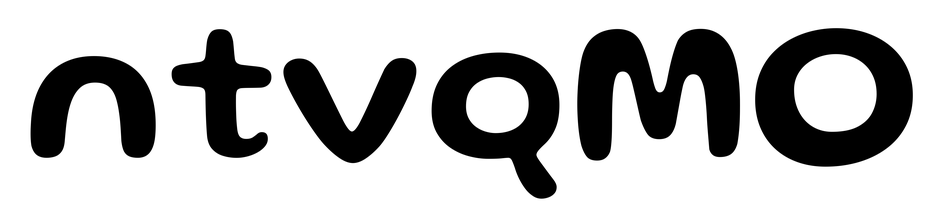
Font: Gluten_Medium